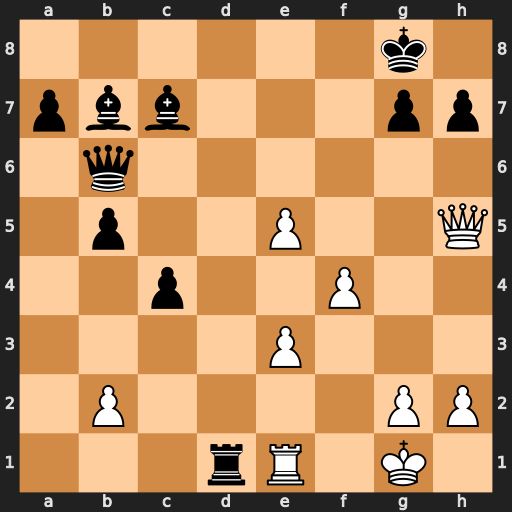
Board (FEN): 6k1/pbb3pp/1q6/1p2P2Q/2p2P2/4P3/1P4PP/3rR1K1
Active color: w
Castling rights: -
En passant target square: -
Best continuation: Qe8#